Field crop: maize
Growth stage: 2
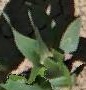
Species: maize